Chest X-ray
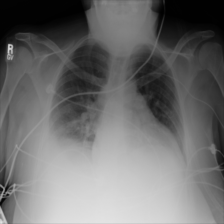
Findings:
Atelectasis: negative
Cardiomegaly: positive
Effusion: positive
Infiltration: negative
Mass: negative
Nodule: negative
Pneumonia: negative
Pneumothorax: negative
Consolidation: negative
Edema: negative
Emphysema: negative
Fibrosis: negative
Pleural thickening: negative
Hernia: negative